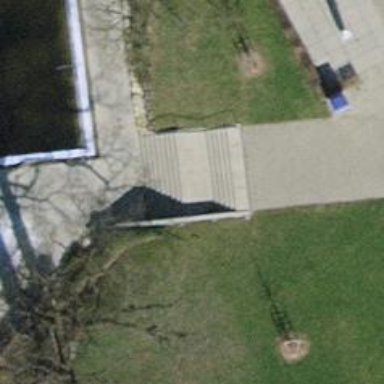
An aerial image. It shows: Set of concrete steps.